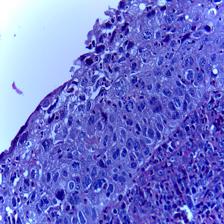
Diagnosis: OSCC